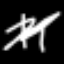
Label: chair